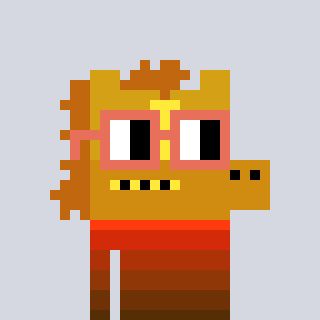
a pixel art character with square orange glasses, a yellow horse-shaped head and a redpinkish-colored body on a cool background